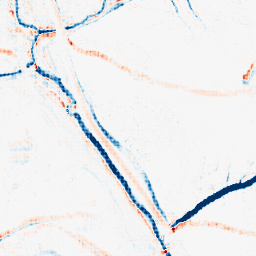
Category: morphological
Decomposition family: morphological_ellipse
Decomposition parameters: operation: average
width: 10
height: 5
Upsampling method: sinc_hamming
Upsampling parameters: scale: 8
kernel_size: 8
Upsampling scale: 8